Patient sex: M
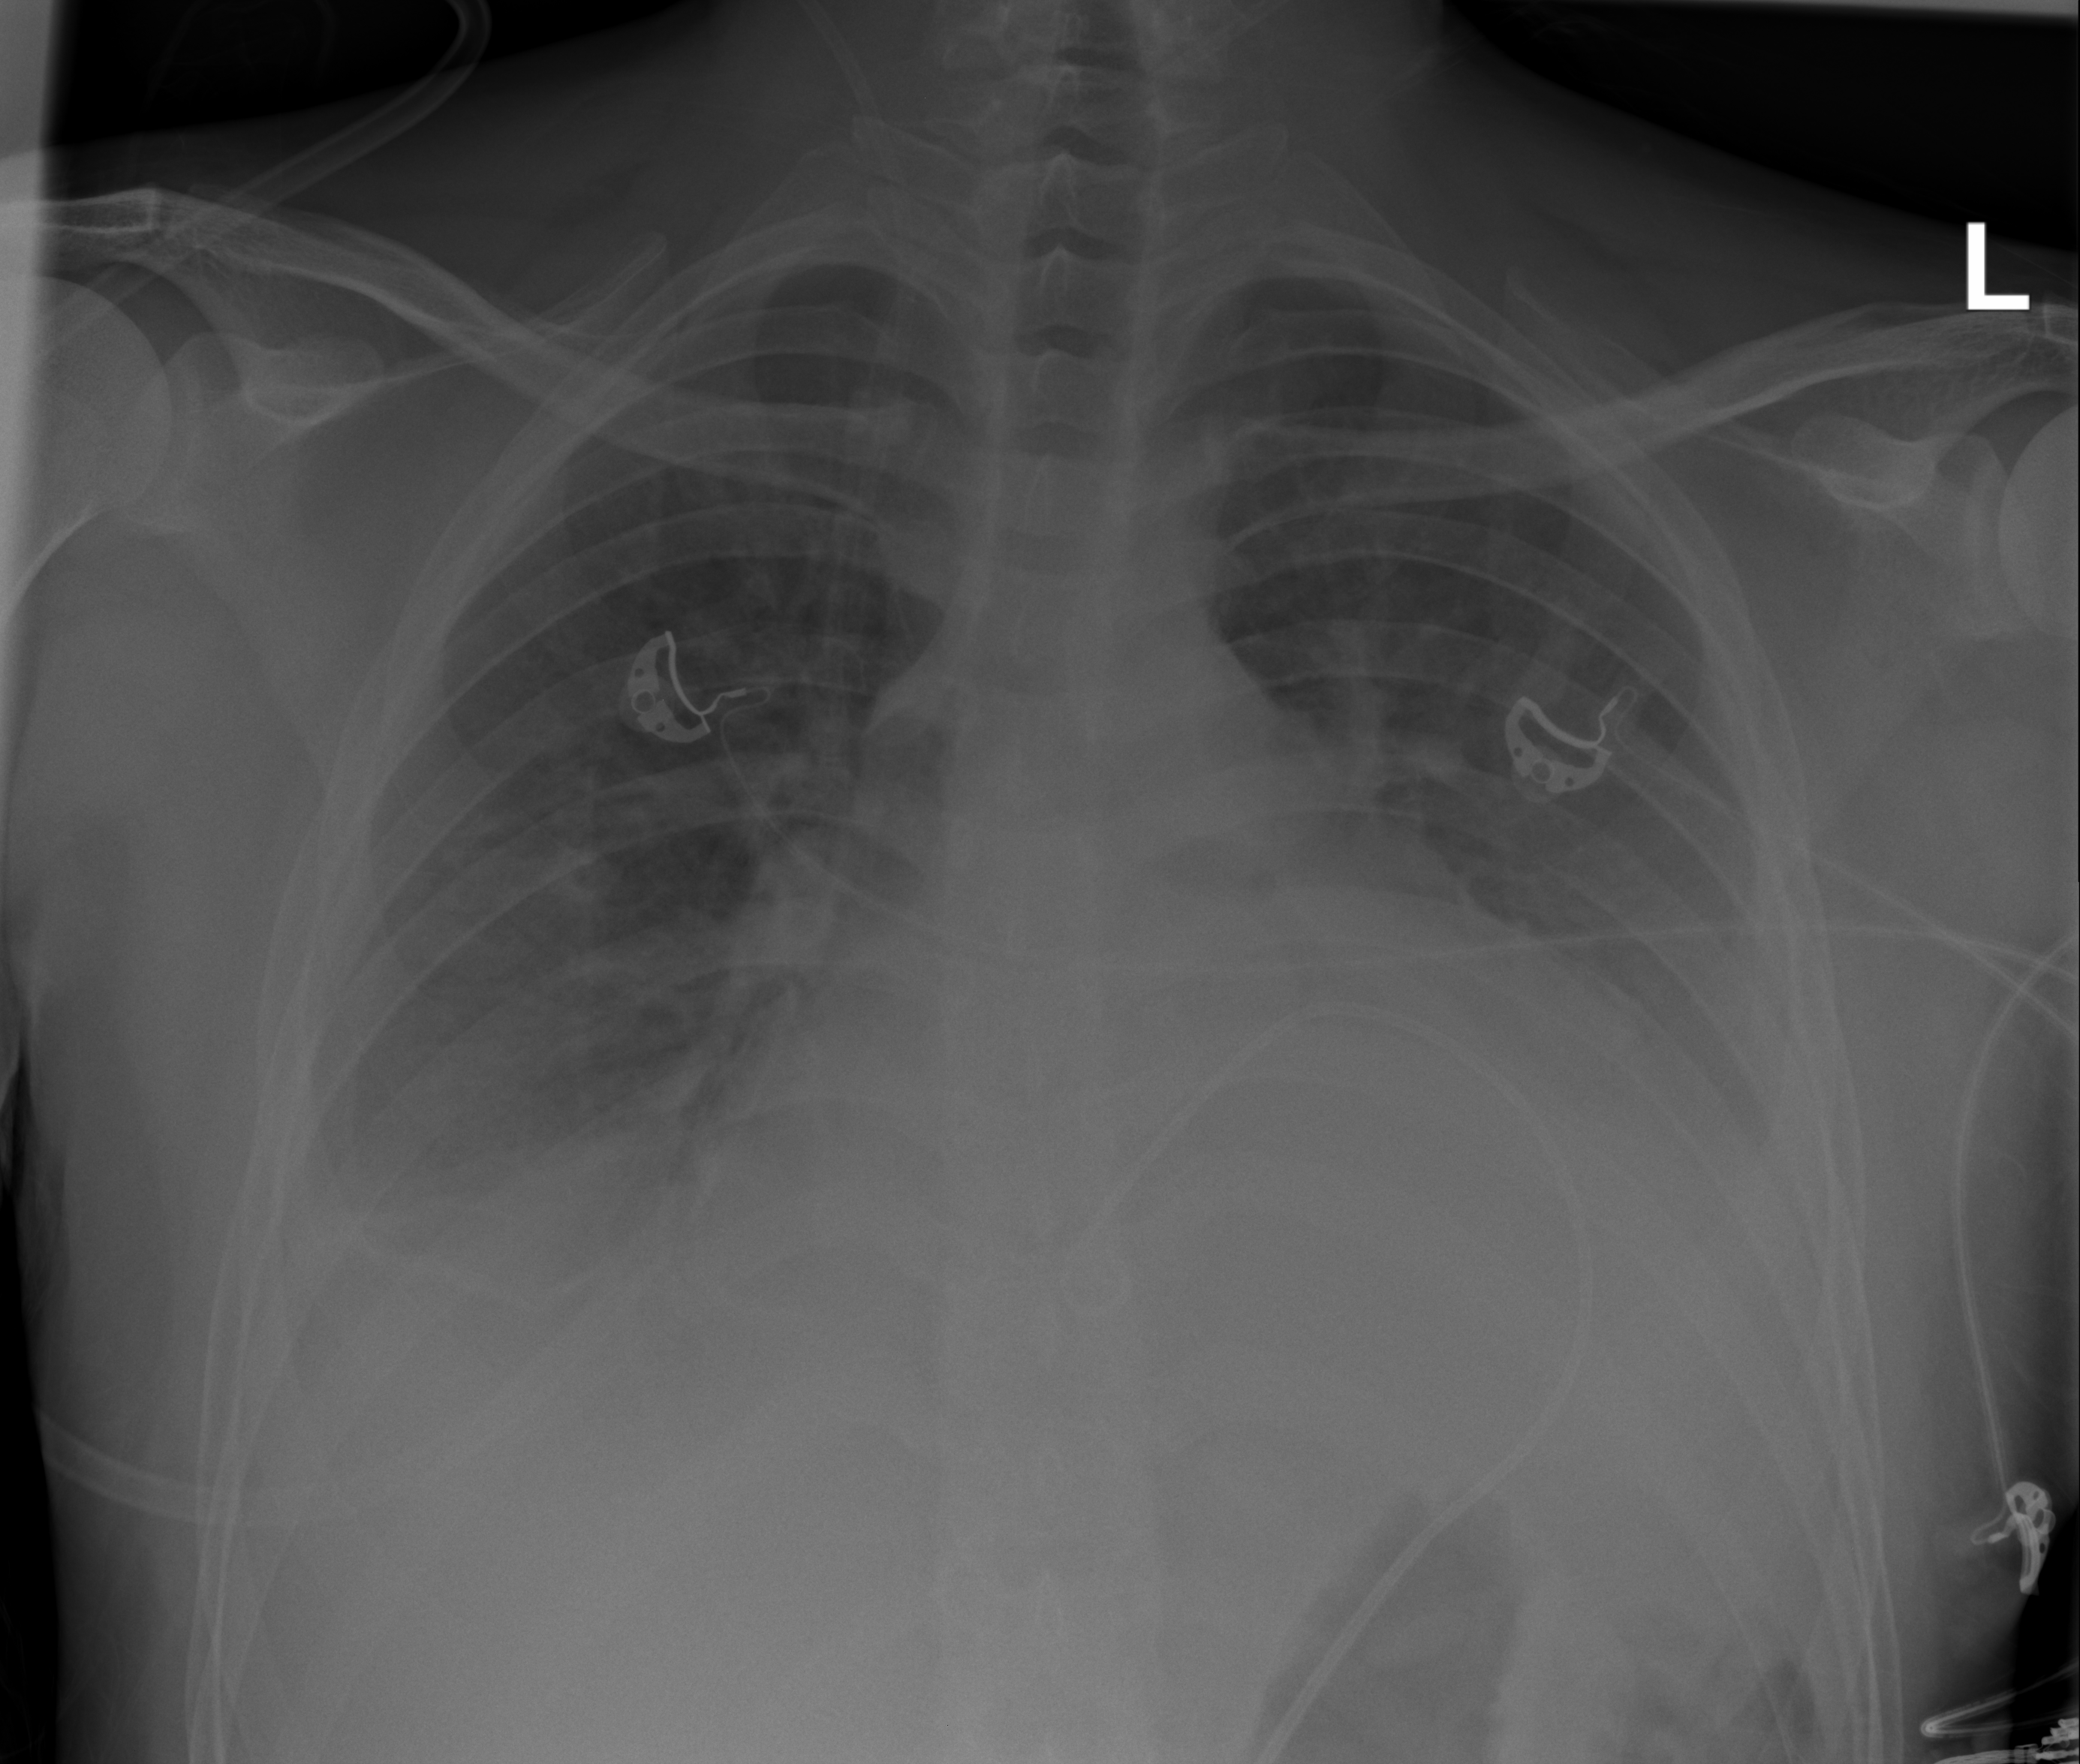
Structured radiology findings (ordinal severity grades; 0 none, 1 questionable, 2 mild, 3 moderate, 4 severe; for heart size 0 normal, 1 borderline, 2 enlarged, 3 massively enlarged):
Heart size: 3
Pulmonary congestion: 2
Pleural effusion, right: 3
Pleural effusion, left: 3
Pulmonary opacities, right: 0
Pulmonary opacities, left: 0
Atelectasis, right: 2
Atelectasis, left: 3